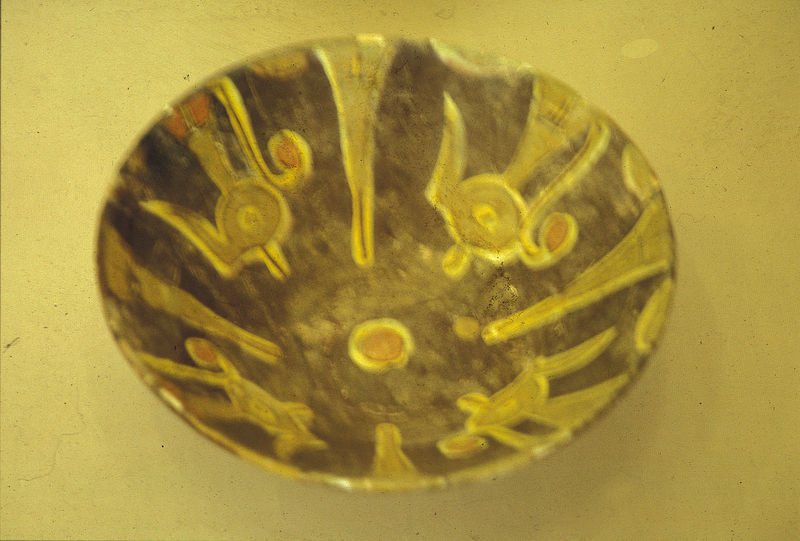
Titel: Keramik aus Nishapur
Standort: Frankfurt (am Main)
Institution: Kunstgewerbemuseum
Schlagwörter: berg, vogel, gelb, grün, menschen, ocker, braun, bunt, glas, grau, hintergrund, lampe, mitte, orange, schwarz, weiss, rot, tiere, beige, muster, ornament, alt, gesicht, schale, schüssel, steine, teller, hügel, vögel, boden, auge, figur, gold, personen, spitzen, kreis, rund, stock, kanne, keramik, ton, vase, farbig, lampenschirm, schnabel, abstrakt, afrika, berge, modern, formen, linien, drehen, rand, figuren, essen, jugendstil, handarbeit, jaune, dekor, verzierung, metall, striche, bemalt, unscharf, foto, fotografie, punkte, gefäß, messing, porzellan, orient, symmetrisch, asien, deko, geschirr, scheibe, noir, punkt, kreise, kaputt, arabisch, handwerk, verschwommen, verwischt, antik, zentral, rouge, kaffekanne, zentrum, muschel, bemalung, assiette, ornamentik, grüngelb, fotographie, kunsthandwerk, objekt, kannen, art deco, glasiert, glasur, islam, töpferei, ritual, ägypten, scherben, fayence, getöpfert, tief, gewölbt, wölbung, archäologie, waschschüssel, dessin, terrakotta, himmelsrichtungen, umrandet, beschädigt, terre, islamisch, röt, refelxe, fund, fundstück, inka, maya, hieroglyphen, afrikanisch, bol, ceramique, objektbild, herat, objketfotografie, unscharff, vierzierung, schnoerkel, repas, argile, dessins, stlisiert, tellere, terre cuite, contenant, récipent, kaffeekannen